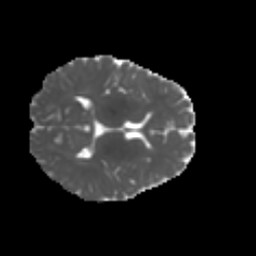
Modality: MD
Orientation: axial
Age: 6
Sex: male
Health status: healthy